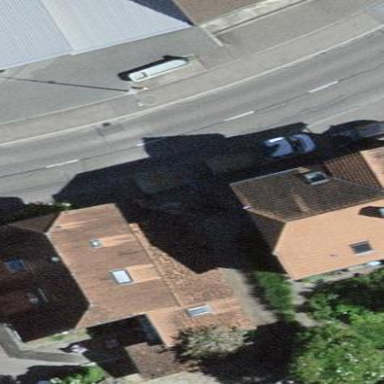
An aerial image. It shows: Residential building.